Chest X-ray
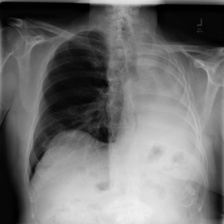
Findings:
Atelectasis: negative
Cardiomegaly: negative
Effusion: negative
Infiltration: negative
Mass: negative
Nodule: negative
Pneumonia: negative
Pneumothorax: negative
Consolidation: negative
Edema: negative
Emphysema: negative
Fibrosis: negative
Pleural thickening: negative
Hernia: negative